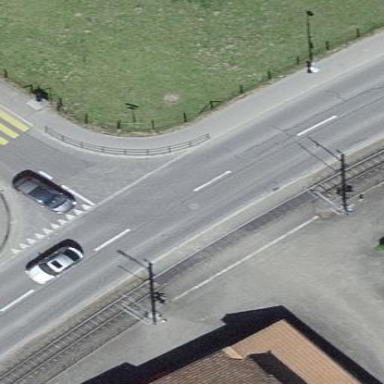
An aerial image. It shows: Asphalt road that is secondary route leading to roundabout.